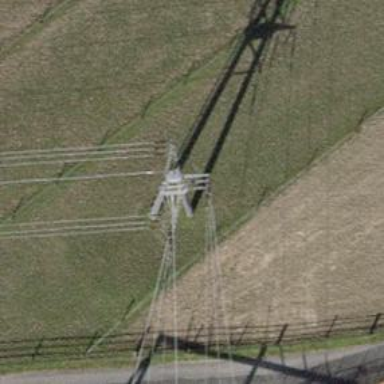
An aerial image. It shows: Power line is depicted.